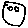
Label: smiley face